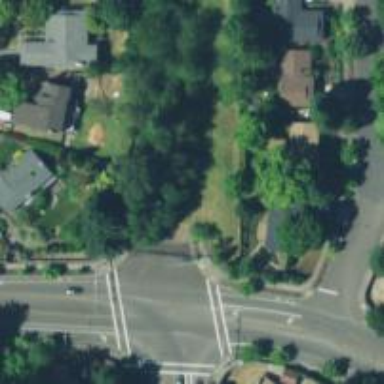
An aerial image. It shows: Unmarked road crossing.